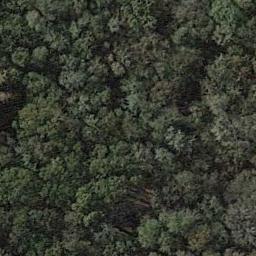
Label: forest